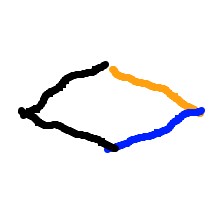
Shape: rhombus